Question: I have a problem with zooming an image with scroll view.
If I put the scroll view on the left with width 125 and height 375, it does not zoom the image.
It only works if I put the scroll view on the center of the view.
Screenshot:

Here is my code
'''
var imgview:UIImageView!
var imagepicked:UIImage!
var minZoomScale:CGFloat!
let picker = UIImagePickerController()
@IBOutlet weak var scrollViewSquare: UIScrollView!
override func viewDidLoad() {
super.viewDidLoad()
picker.delegate = self
scrollViewSquare.delegate = self
picker.allowsEditing = false
picker.sourceType = .PhotoLibrary
}
func imagePickerController(
picker: UIImagePickerController,
didFinishPickingMediaWithInfo info: [String : AnyObject])
{
imagepicked = (info[UIImagePickerControllerOriginalImage] as? UIImage)!
ImageViewInit()
dismissViewControllerAnimated(false, completion: nil)
}
@IBAction func Pick(sender: AnyObject) {
if UIImagePickerController.isSourceTypeAvailable(UIImagePickerControllerSourceType.SavedPhotosAlbum){
self.presentViewController(picker, animated: true, completion: nil)
}
}
func ImageViewInit(){
imgview = UIImageView()
imgview.frame = CGRectMake(0, 0, imagepicked.size.width, imagepicked.size.height)
imgview.image = imagepicked
imgview.contentMode = .ScaleAspectFit
imgview.backgroundColor = UIColor.greenColor()
scrollViewSquare.maximumZoomScale = 4;
scrollViewSquare.minimumZoomScale = 0.02;
scrollViewSquare.bounces = true;
scrollViewSquare.bouncesZoom = true;
scrollViewSquare.contentMode = .ScaleAspectFit
scrollViewSquare.contentSize = imagepicked.size
scrollViewSquare.autoresizingMask = UIViewAutoresizing.FlexibleWidth
scrollViewSquare.addSubview(imgview)
setZoomScale()
}
func setZoomScale(){
let imageViewSize = imgview.bounds.size
let scrollViewSize = scrollViewSquare.bounds.size
let widthScale = scrollViewSize.width / imageViewSize.width
let heightScale = scrollViewSize.height / imageViewSize.height
minZoomScale = max(widthScale, heightScale)
scrollViewSquare.minimumZoomScale = minZoomScale
scrollViewSquare.zoomScale = minZoomScale
}
func viewForZoomingInScrollView(scrollView: UIScrollView) -> UIView? {
return imgview
}
'''
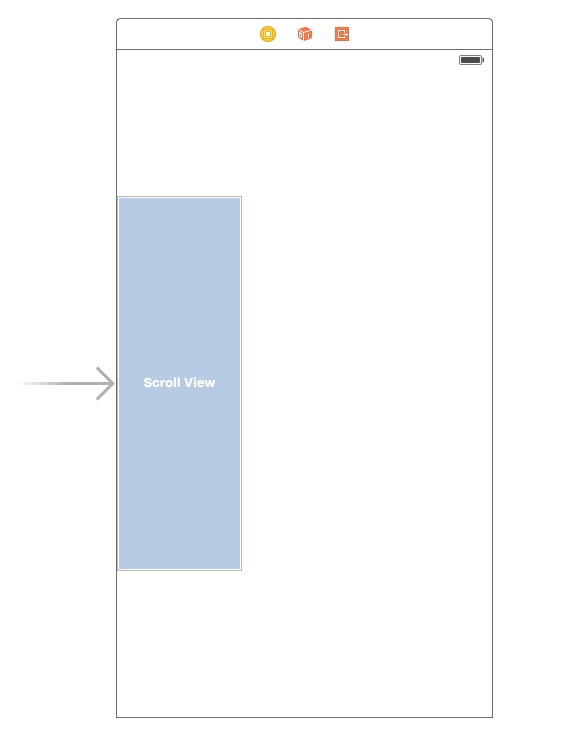
Answer: Hello @Bensalem Ilyes,
I've tried your code and zooming does not work on simulator because the centre of pinch gesture is in the midle so pinch on scrollview is translated as simple pan gesture. I tried your code on real device and zooming works fine.
For repositioning pinch gesture on simulator:
alt+shift key